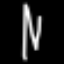
Label: fork